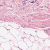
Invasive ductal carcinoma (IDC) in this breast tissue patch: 0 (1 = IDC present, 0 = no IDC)